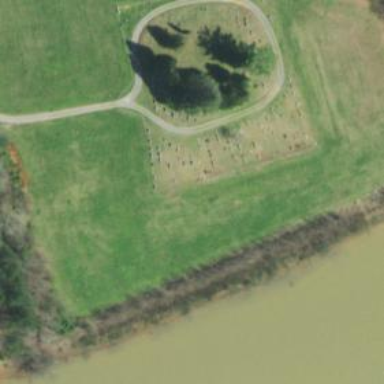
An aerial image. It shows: Cemetery.